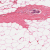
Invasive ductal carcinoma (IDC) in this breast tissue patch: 0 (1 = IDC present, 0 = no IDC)